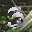
Label: 3